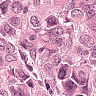
Metastatic tissue present: yes